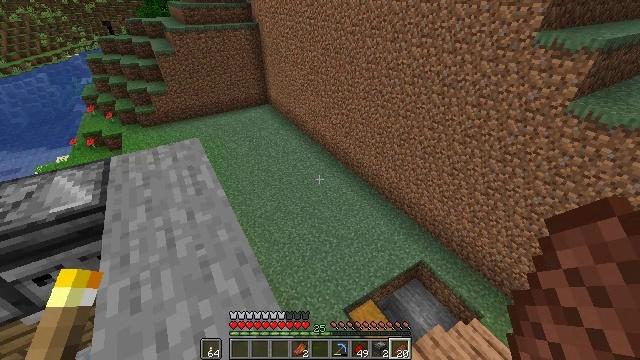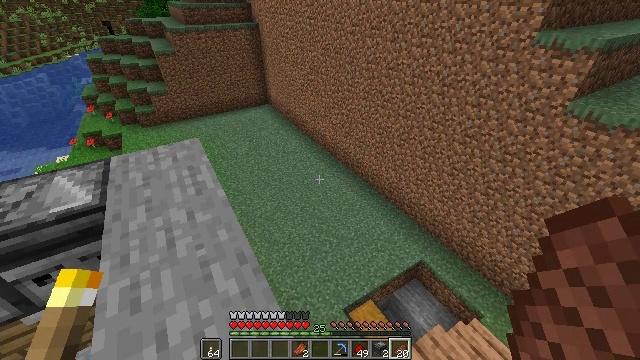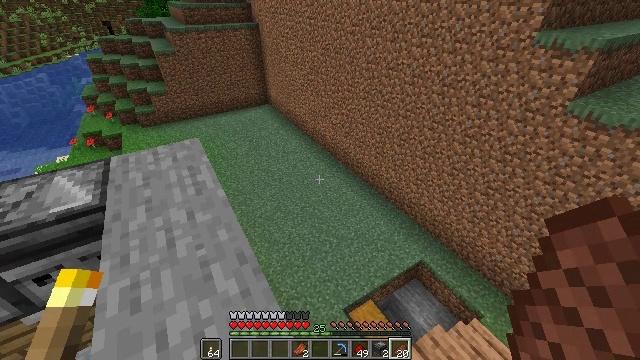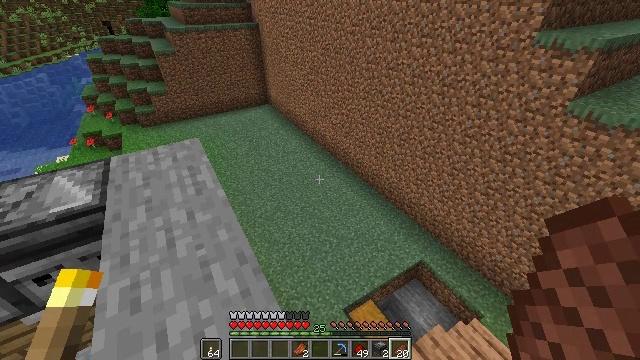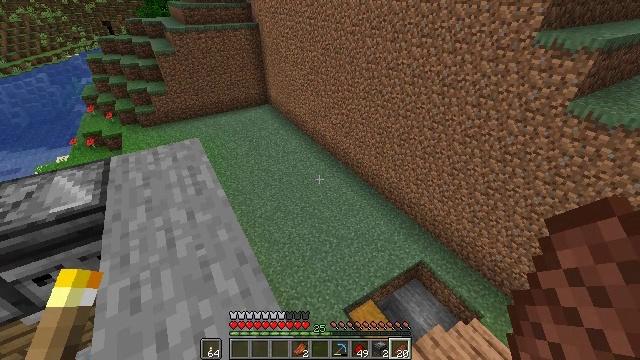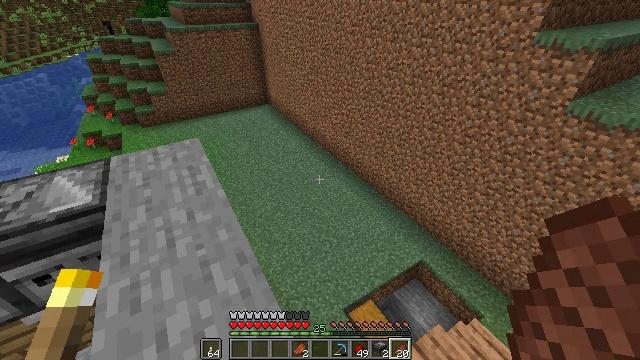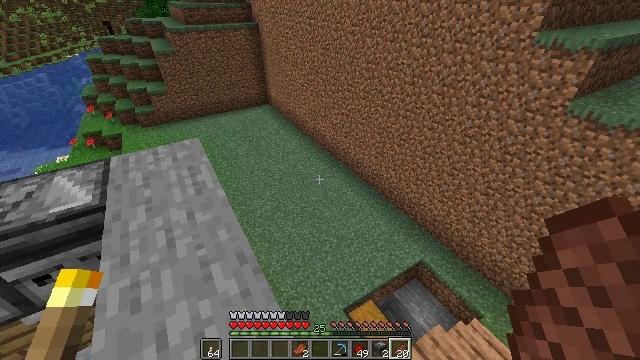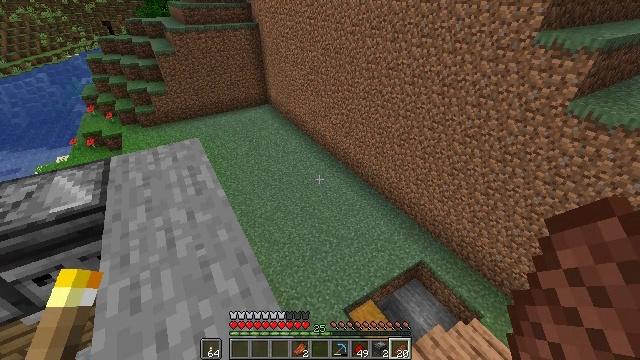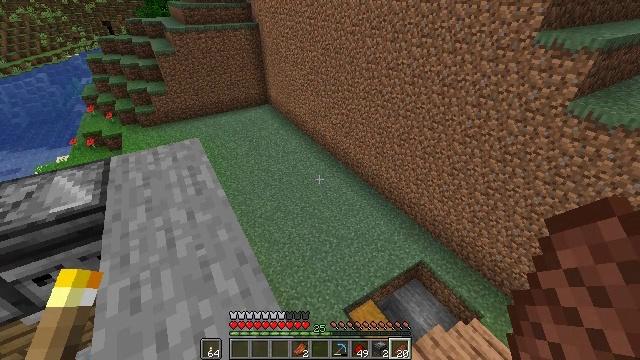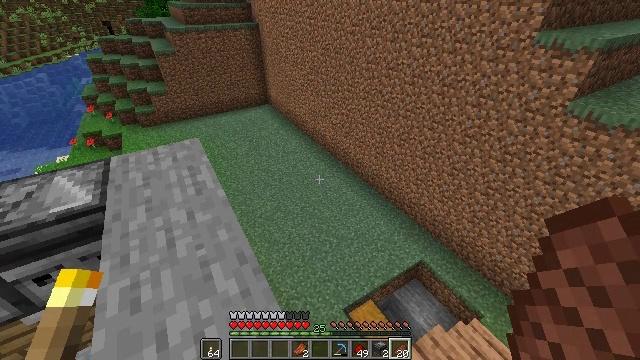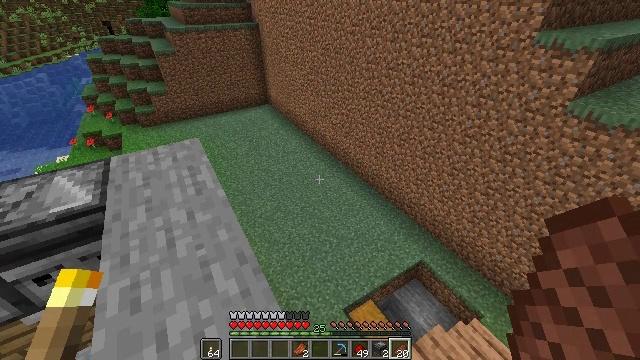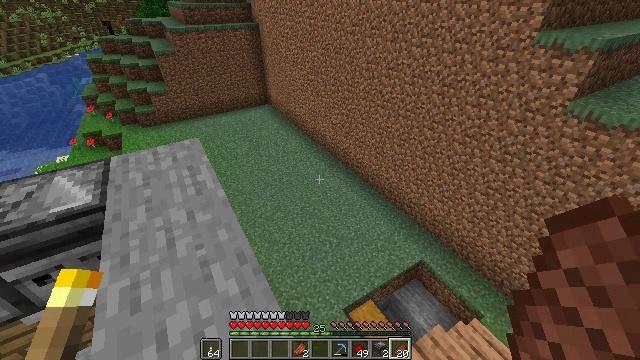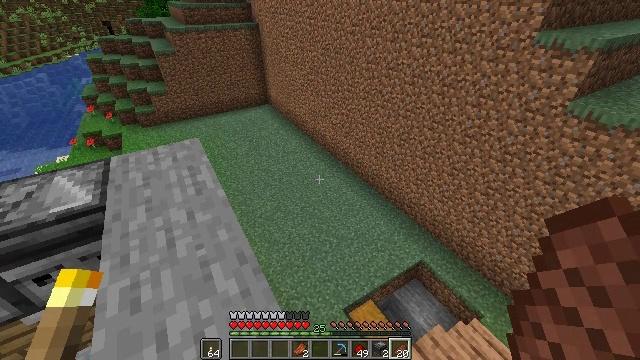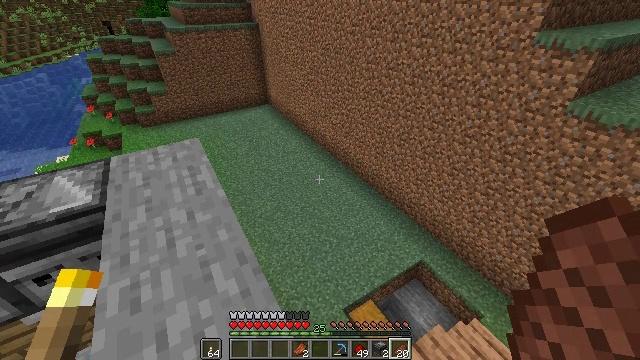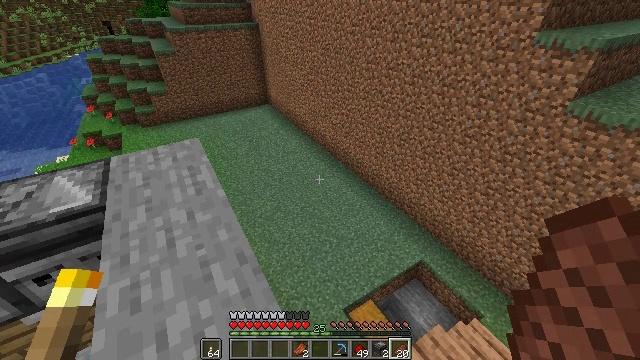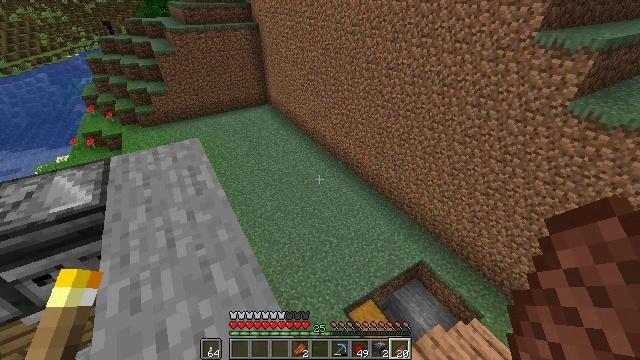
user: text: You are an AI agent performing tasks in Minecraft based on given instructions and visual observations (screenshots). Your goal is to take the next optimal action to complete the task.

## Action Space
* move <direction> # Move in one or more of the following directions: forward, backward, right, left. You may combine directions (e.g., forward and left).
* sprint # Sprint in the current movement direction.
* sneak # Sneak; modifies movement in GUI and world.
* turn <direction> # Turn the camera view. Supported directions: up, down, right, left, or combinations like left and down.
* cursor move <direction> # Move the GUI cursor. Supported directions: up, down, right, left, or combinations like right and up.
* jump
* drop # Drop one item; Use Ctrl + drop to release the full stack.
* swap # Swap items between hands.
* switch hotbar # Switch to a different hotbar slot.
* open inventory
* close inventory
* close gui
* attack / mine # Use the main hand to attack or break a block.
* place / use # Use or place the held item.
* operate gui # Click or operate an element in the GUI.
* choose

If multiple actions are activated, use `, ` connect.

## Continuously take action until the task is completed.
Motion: motion action
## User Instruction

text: Get a black carpet by crafting with black wool.
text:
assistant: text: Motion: no_op
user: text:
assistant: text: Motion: no_op
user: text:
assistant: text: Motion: no_op
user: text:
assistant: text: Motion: no_op
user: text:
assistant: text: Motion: no_op
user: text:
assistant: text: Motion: no_op
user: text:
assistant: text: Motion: no_op
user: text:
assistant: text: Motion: no_op
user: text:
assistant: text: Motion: no_op
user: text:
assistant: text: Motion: no_op
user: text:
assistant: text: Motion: no_op
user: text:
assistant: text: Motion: no_op
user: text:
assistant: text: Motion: no_op
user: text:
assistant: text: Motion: no_op
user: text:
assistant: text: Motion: no_op
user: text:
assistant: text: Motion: no_op
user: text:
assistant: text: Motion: no_op
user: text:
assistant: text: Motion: no_op
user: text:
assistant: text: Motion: no_op
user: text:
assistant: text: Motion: no_op
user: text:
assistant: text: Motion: no_op
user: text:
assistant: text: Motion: no_op
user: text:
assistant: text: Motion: no_op
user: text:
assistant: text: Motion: no_op
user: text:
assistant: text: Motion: no_op
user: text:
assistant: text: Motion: no_op
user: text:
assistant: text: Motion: no_op
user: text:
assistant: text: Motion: no_op
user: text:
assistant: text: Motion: no_op
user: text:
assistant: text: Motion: no_op